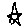
Label: star